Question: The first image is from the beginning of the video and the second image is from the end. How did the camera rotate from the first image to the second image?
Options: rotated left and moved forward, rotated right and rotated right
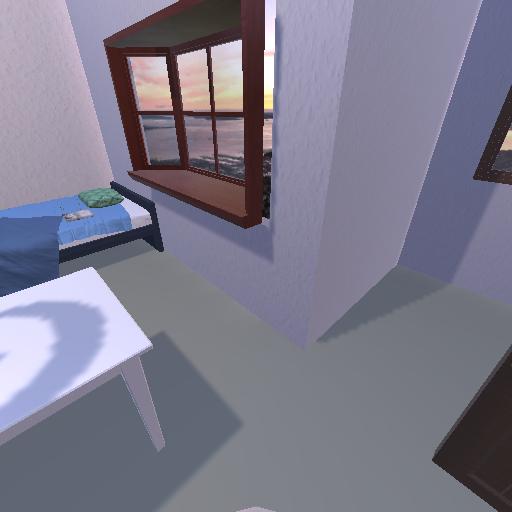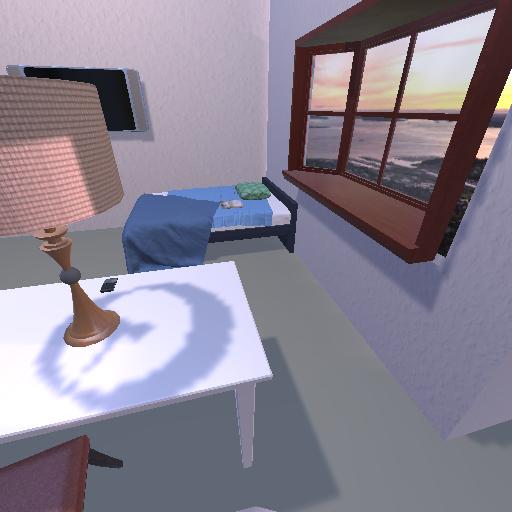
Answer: rotated left and moved forward